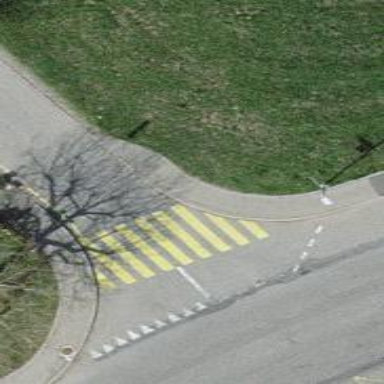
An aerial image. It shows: Uncontrolled zebra crossing on the road.